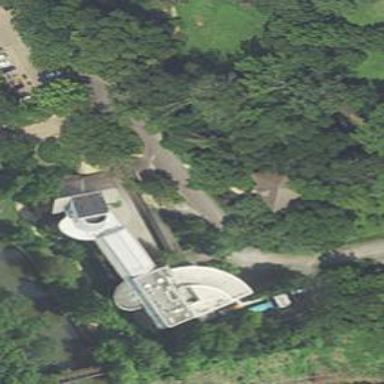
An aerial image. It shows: Museum building.